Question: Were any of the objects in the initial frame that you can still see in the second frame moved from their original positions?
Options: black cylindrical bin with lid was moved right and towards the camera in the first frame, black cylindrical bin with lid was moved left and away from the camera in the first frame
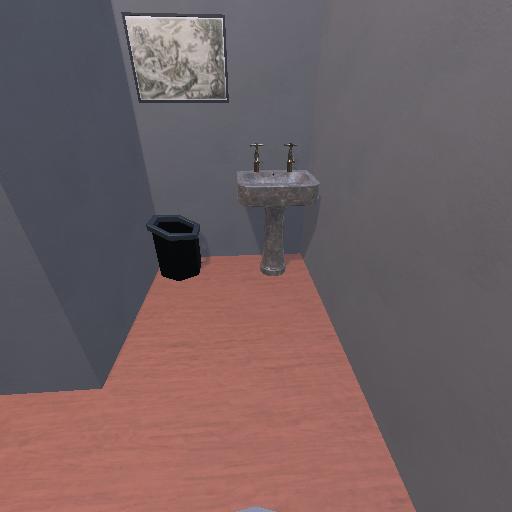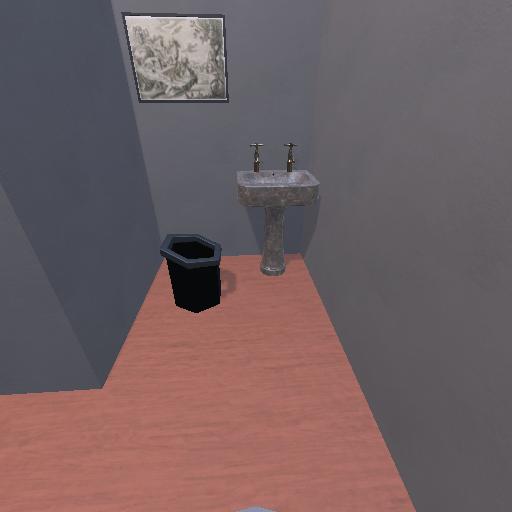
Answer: black cylindrical bin with lid was moved right and towards the camera in the first frame